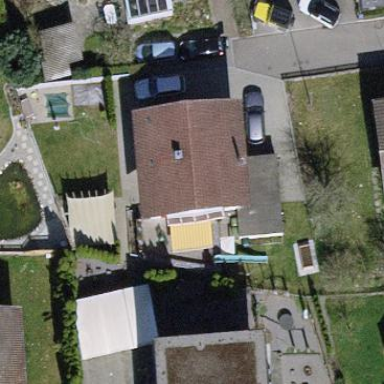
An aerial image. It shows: Building with tile roof.